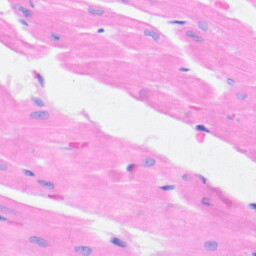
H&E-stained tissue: Heart